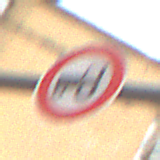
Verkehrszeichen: VerbotKraftfahrzeugeZuegeNichtSchneller25
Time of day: MorningAfternoon
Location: Outdoor (Urban)
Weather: Overcast
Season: NotSpecified
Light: Natural